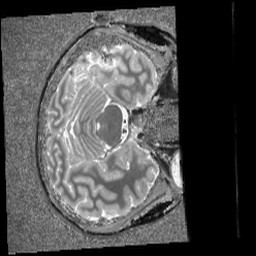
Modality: T1map
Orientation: axial
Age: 21
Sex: female
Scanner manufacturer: siemens
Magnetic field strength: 6.98 T
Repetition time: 6 s
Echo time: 0.00283 s